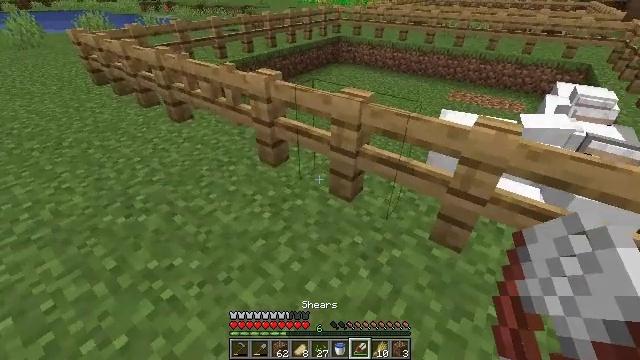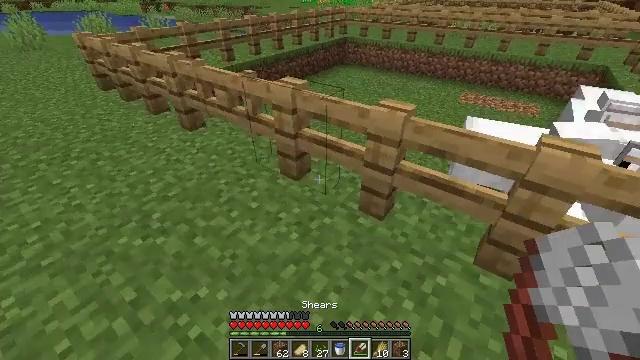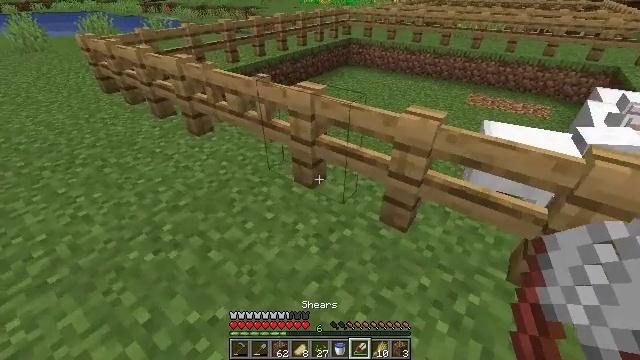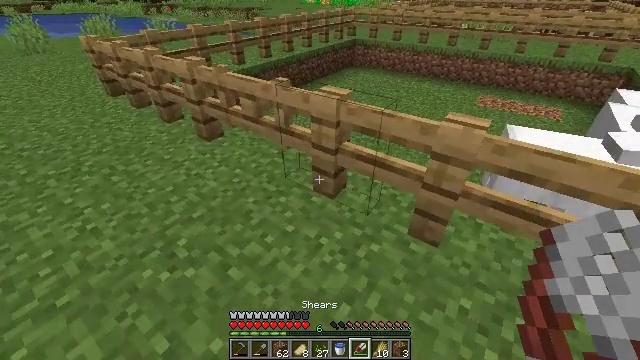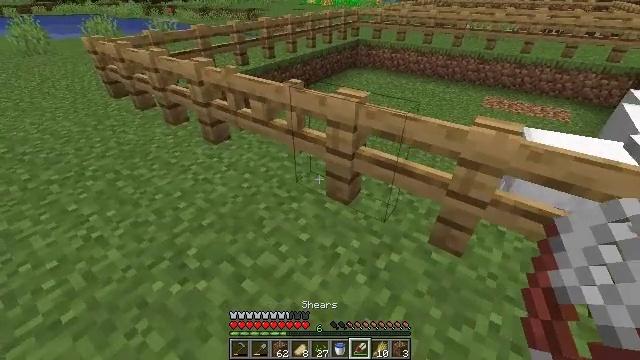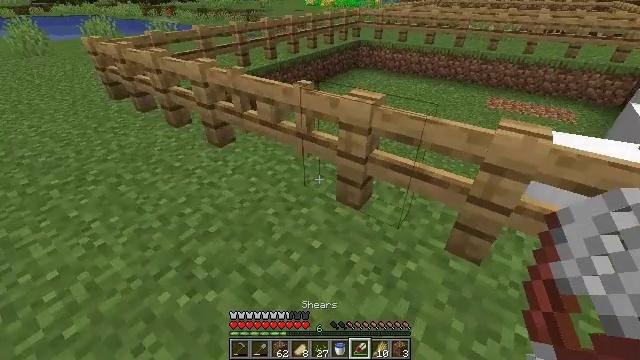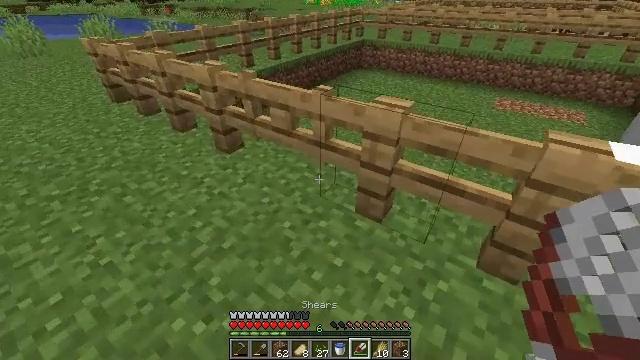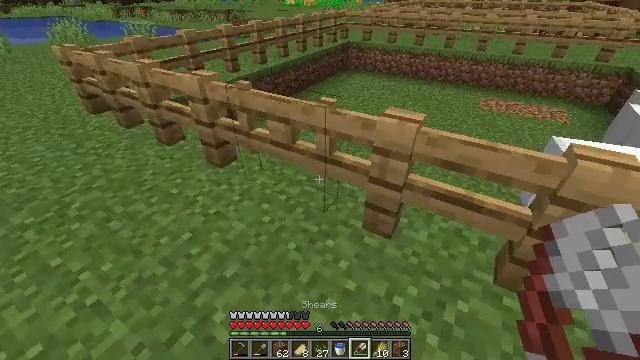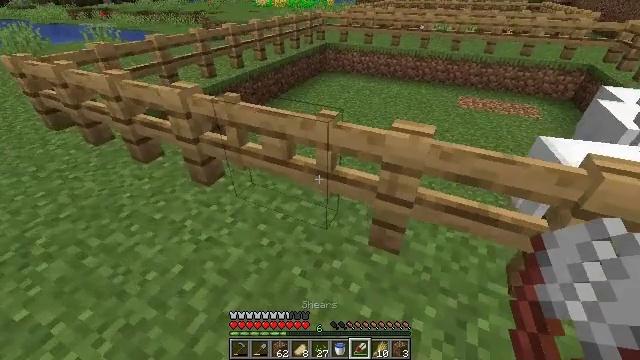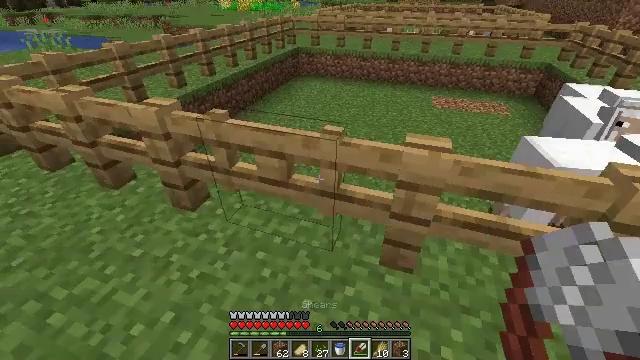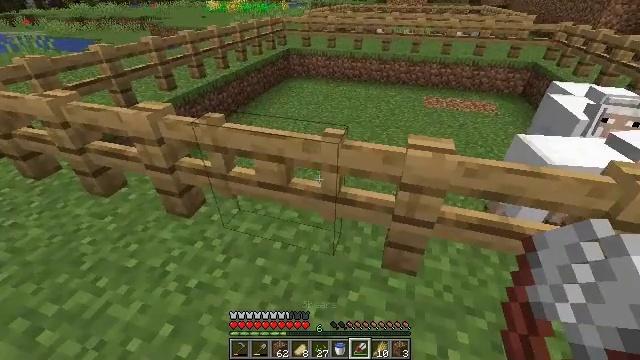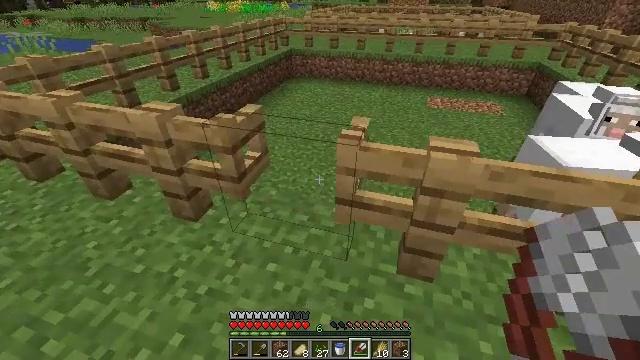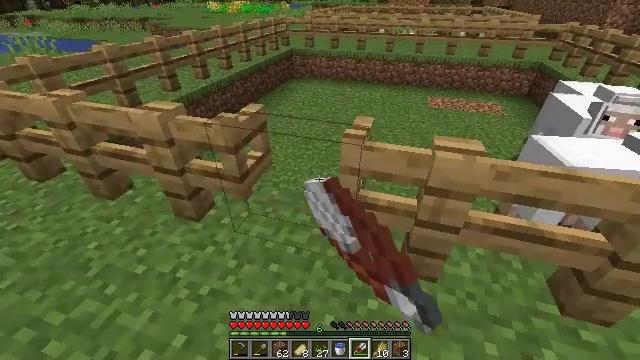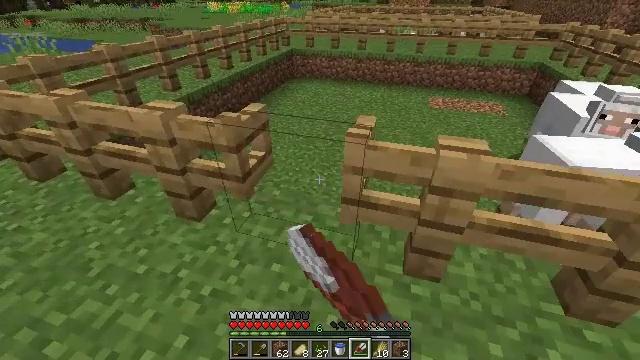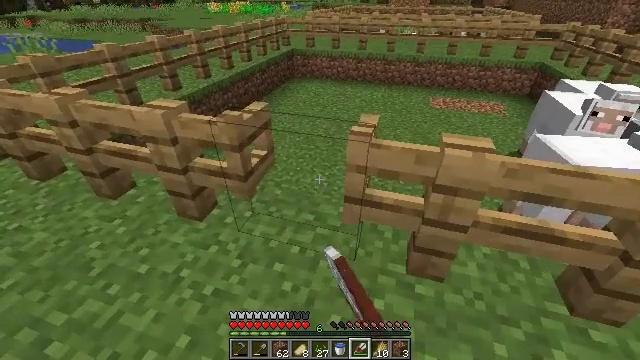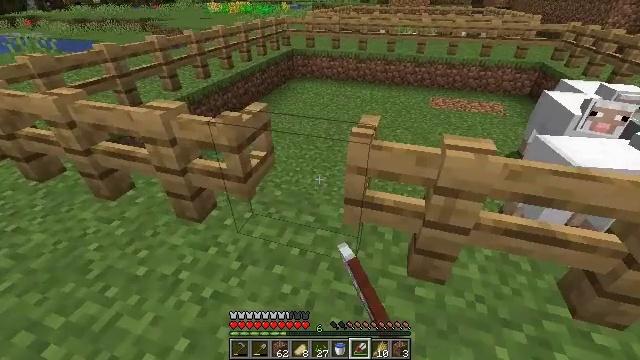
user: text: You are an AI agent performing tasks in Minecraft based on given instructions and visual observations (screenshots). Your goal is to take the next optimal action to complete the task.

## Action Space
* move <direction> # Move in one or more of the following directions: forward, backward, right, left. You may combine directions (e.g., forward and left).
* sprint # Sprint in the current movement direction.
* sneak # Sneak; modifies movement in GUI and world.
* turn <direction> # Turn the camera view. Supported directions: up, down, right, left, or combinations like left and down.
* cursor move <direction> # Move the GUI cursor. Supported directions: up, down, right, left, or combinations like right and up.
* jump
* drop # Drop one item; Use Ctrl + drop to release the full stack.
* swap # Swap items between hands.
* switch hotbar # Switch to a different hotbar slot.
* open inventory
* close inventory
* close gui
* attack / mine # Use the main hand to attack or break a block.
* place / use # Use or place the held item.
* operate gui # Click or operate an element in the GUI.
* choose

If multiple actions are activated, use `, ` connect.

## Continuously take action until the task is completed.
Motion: motion action
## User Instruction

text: Break the grass block.
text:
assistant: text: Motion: move forward and move left
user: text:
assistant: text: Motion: move forward and move left
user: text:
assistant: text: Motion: move forward and move left
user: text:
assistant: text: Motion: move forward and move left
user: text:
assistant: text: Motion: move forward and move left
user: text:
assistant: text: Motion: move forward and move left
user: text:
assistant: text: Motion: move forward and move left, turn right
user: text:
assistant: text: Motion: move forward and move left, turn right
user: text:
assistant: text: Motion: move forward and move left, turn right
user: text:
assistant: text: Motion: turn right
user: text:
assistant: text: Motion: use / place
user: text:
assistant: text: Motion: use / place
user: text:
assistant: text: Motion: use / place
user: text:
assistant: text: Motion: no_op
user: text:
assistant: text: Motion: move forward
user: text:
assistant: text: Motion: move forward
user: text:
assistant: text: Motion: move forward
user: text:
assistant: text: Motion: move forward, turn right
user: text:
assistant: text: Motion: move forward, turn right
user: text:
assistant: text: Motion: move forward, turn right
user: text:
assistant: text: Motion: move forward, turn right
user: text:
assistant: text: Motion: move forward and move left, turn right
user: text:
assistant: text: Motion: move forward and move left, turn right
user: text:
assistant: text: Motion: move forward and move left, turn right
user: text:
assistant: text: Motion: move forward and move left, turn right
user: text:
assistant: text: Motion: move forward and move left, turn right and up
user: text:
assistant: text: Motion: move forward and move left, turn right
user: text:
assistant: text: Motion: move forward and move left, turn right
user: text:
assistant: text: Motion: move forward and move left, turn right
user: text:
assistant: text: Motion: move forward and move left